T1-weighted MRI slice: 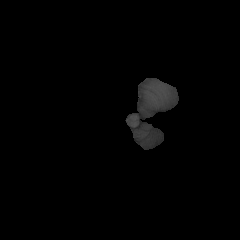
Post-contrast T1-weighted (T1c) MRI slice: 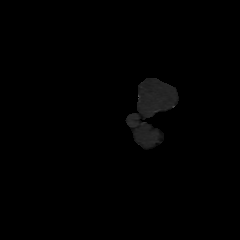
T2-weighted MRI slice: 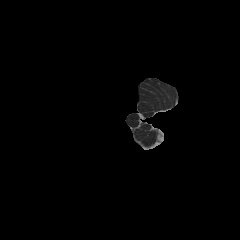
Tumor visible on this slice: no